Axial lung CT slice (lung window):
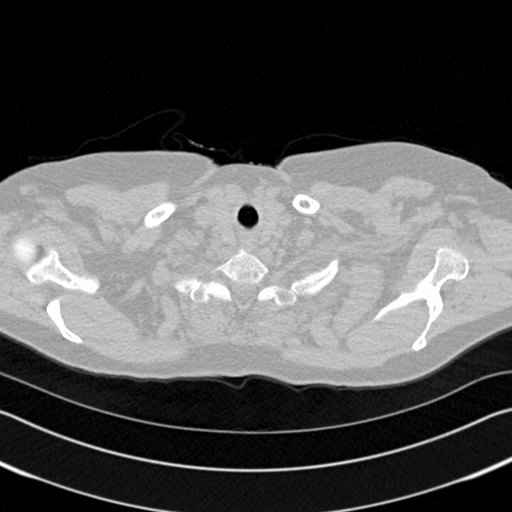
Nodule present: no